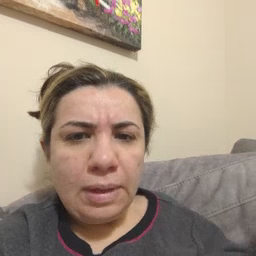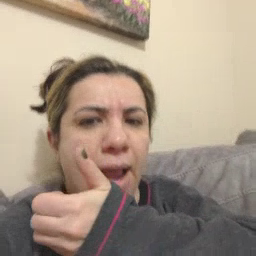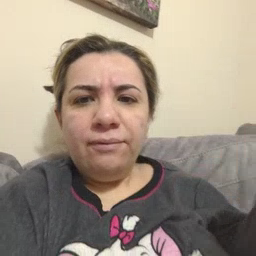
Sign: every